Question: I want to create a bar chart using 'PHPExcel' in multi color means every bar can contain multi color as shown below.

I have searched it out but couldn't be able to find out the solution.
Second question how can I increase width of bar?
Best Regards
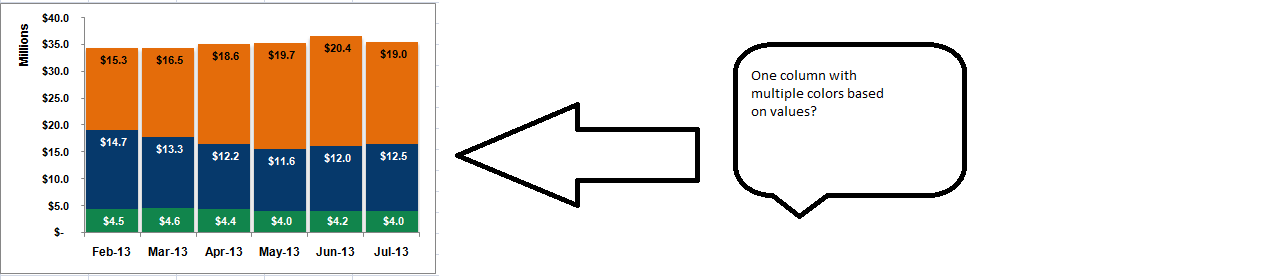
Answer: It's a stacked column chart, so you need to set the plotGrouping to PHPExcel_Chart_DataSeries::GROUPING_STACKED
See /Examples/33chartcreate-bar-stacked.php for an example
but set '$series->setPlotDirection(PHPExcel_Chart_DataSeries::DIRECTION_COLUMN);' to stack vertically rathe rthan horizontally